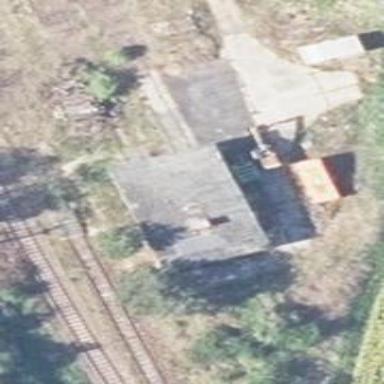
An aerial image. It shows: Disused railway yard with track class A.